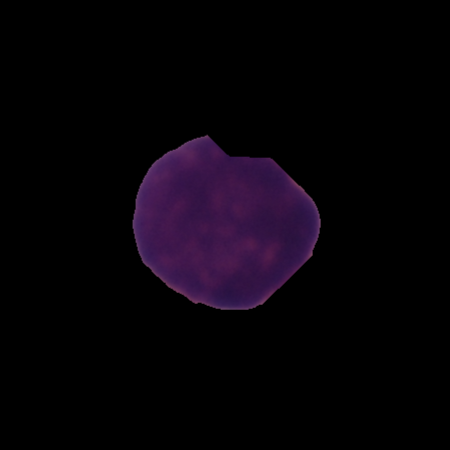
Label: healthy